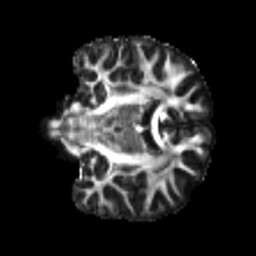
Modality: FA
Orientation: coronal
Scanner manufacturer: siemens
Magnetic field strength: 3 T
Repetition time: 4 s
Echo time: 0.0594 s